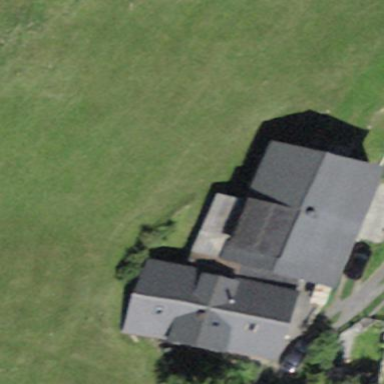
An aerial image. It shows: Building with tile roof.